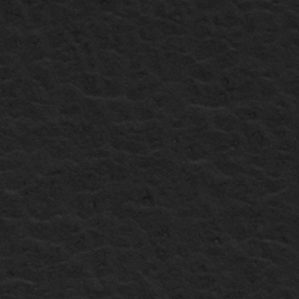
Label: frost